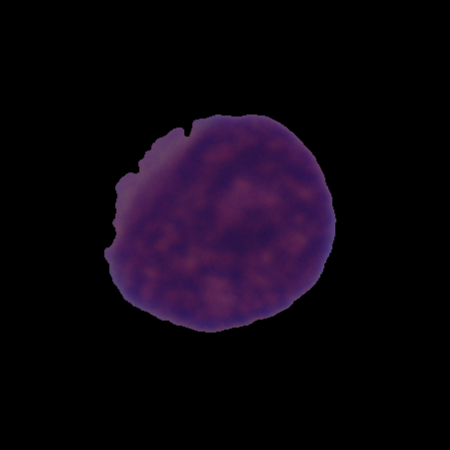
Label: cancer